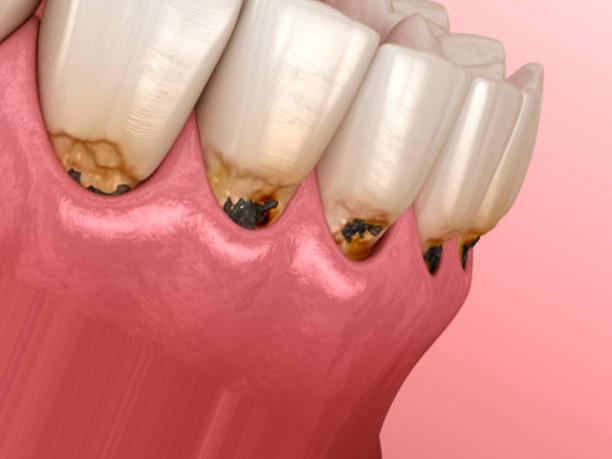
Condition: Caries